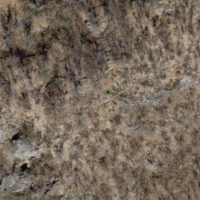
EUNIS habitat code: 41
Species observed at this site:
Teucrium scorodonia